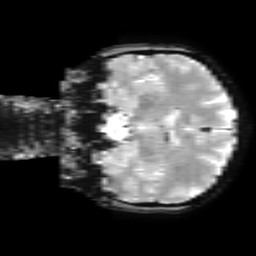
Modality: T2starw
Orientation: coronal
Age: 36
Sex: female
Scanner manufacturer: ge
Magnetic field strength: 3 T
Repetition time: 0.65 s
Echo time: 0.02 s